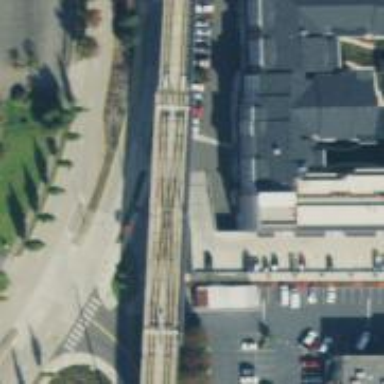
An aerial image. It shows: Light rail bridge with electrified contact line.